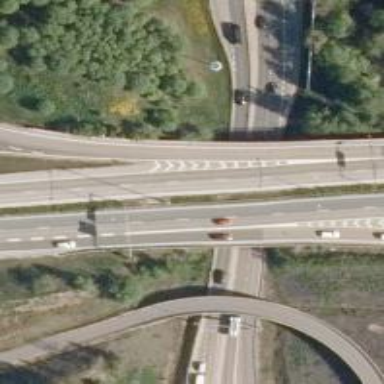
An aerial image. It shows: Asphalt motorway.